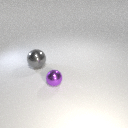
small purple metal sphere to the right of large gray metal sphere